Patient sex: M
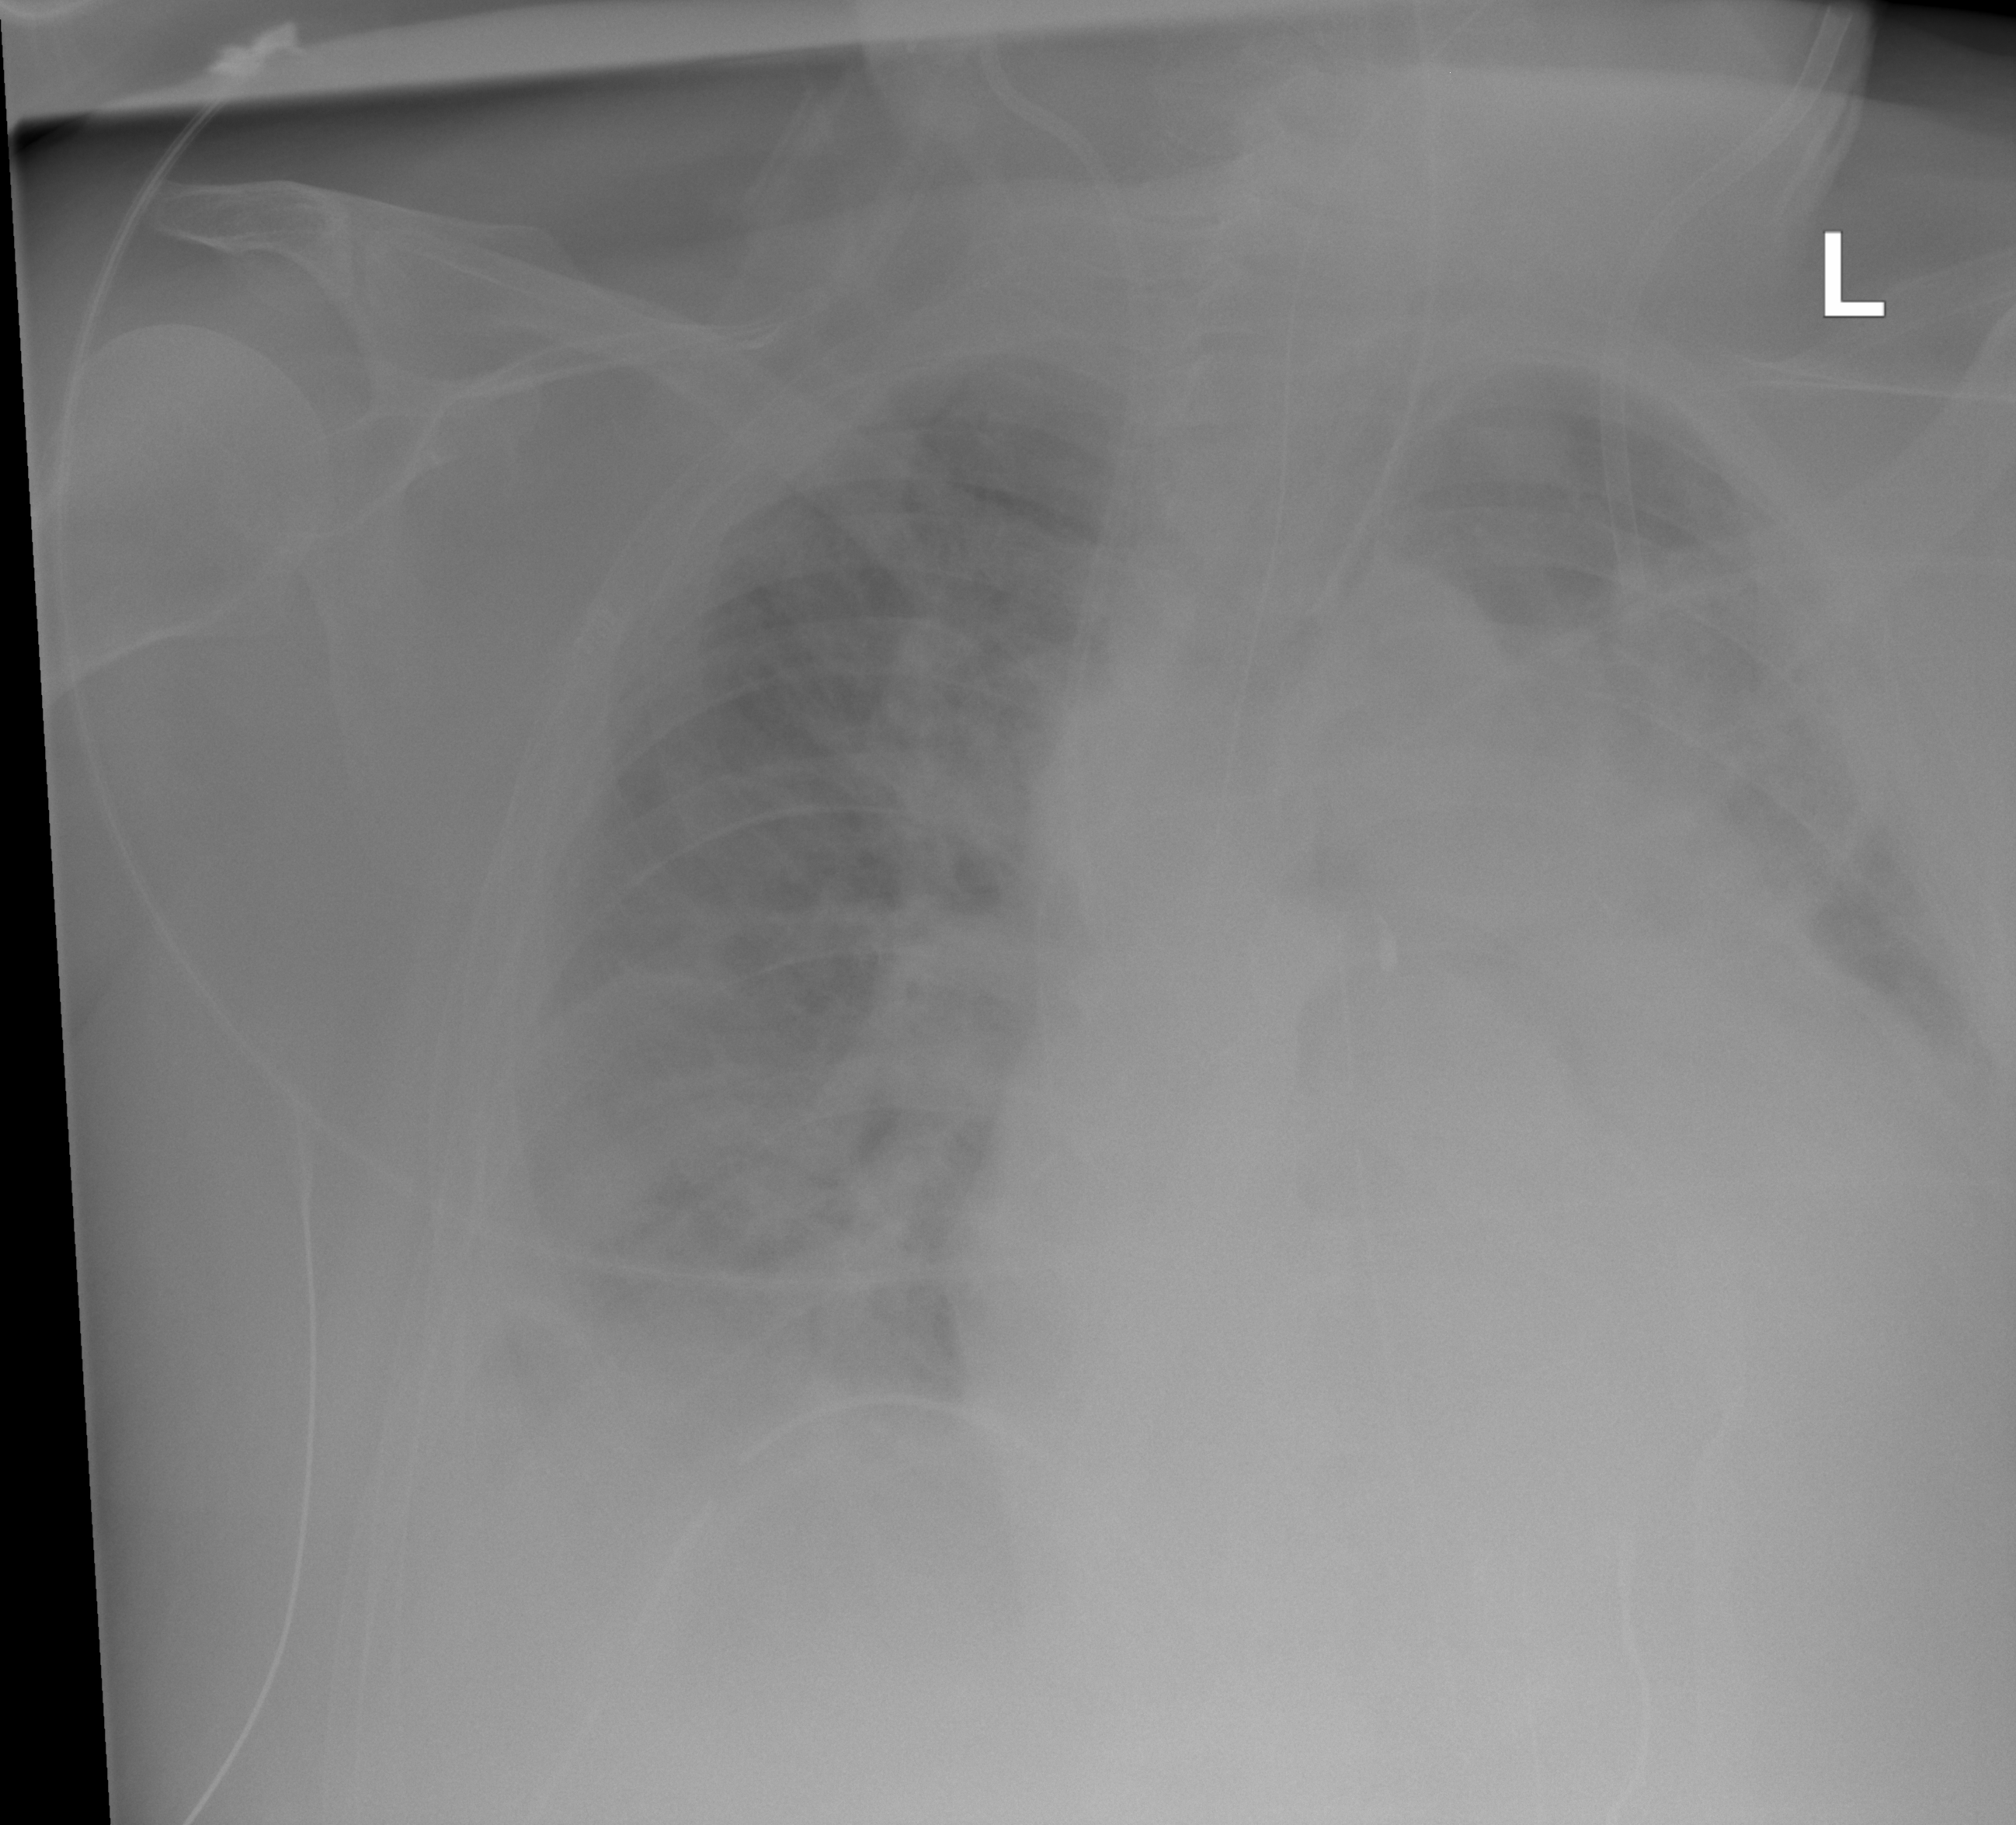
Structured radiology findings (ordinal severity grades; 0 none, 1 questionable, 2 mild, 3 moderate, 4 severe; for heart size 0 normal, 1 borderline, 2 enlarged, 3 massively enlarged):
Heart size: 3
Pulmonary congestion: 3
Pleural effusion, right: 2
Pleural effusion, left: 2
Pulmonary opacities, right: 2
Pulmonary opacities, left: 2
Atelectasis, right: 2
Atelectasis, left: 2